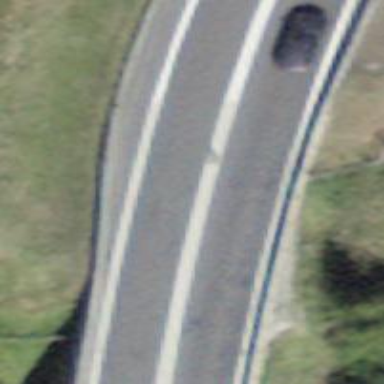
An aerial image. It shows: Motor road bridge with asphalt surface. The bridge is part of trunk highway.